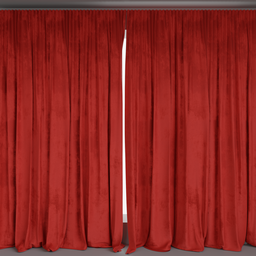
Label: architecture